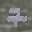
Label: 7